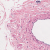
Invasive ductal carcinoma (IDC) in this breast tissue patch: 0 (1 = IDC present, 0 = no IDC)